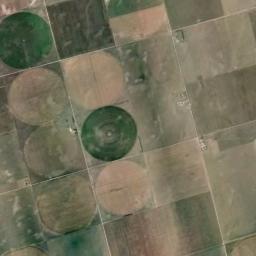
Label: circular_farmland